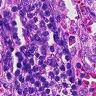
Metastatic tissue present: no